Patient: sex F, age 69
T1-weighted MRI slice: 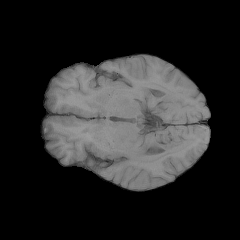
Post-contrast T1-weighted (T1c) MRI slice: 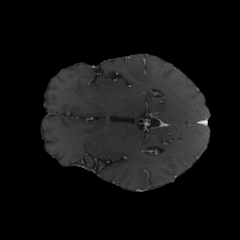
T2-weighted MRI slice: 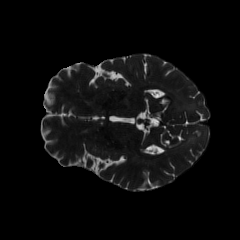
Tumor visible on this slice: no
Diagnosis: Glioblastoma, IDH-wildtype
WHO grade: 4